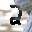
Label: 2